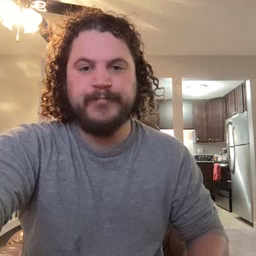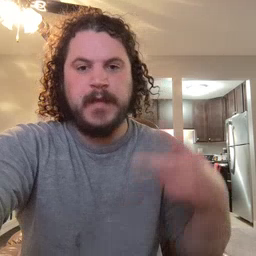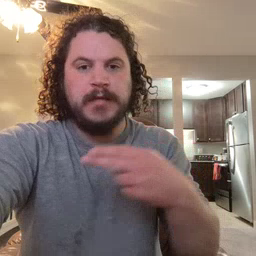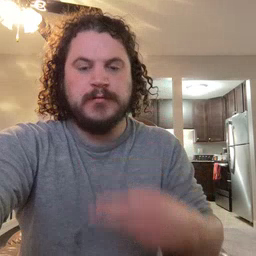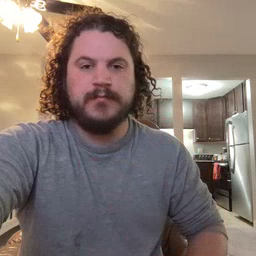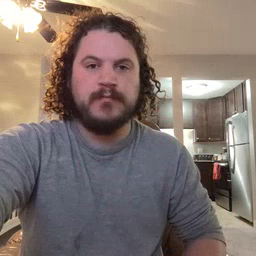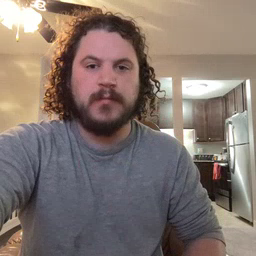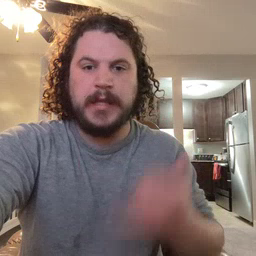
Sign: cut